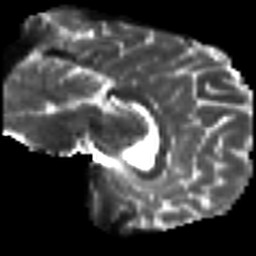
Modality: T2w
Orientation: sagittal
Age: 22
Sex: female
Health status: healthy
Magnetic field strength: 3 T
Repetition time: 8.4 s
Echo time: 0.0926 s